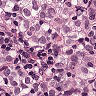
Metastatic tissue present: yes